Question: I'm using Laravel 4.2.8 and trying to validate the next form:

The first select field is required. And only one is required from the next three fields.
Phone with formatting is the last. And another two are for digits (some IDs).
I validate in controller, the code is next:
'''
public function getApplication()
{
$input = Input::except('_token');
Debugbar::info($input);
$input['phone'] = preg_replace('/[^0-9]/', '', $input['phone']); // remove format from phone
$input = array_map('intval', $input); // convert all numeric data to int
Debugbar::info($input);
$rules = [ // Validation rules
['operation-location' => 'required|numeric'],
['app-id' => 'numeric|min:1|required_without_all:card-id,phone'],
['card-id' => 'numeric|digits:16|required_without_all:app-id,phone'],
['phone' => 'numeric|digits:12|required_without_all:app-id,card-id']
];
$validator = Validator::make($input, $rules);
if ($validator->passes()) {
Debugbar::info('Validation OK');
return Redirect::route('appl.journal', ['by' => 'application']);
}
else { // Validation FAIL
Debugbar::info('Validation error');
// Redirect to form with error
return Redirect::route('appl.journal', ['by' => 'application'])
->withErrors($validator)
->withInput();
}
}
'''
As you may see I convert numeric IDs to integers myself and leave only number for phone number.
The problem is when I submit form as it is, it passes validation, despite one field is required and starter phone format is too short.
I've tried changing required_without_all to just required on all fields (!), but it still passes fine with blank empty form submitted.
And I expect at least one field to be properly filled.
Debug of my inputs.
Initial:
'''
array(4) [
'operation-location' => string (1) "0"
'app-id' => string (0) ""
'card-id' => string (0) ""
'phone' => string (6) "+3 8(0"
]
'''
After conversion to int:
'''
array(4) [
'operation-location' => integer 0
'app-id' => integer 0
'card-id' => integer 0
'phone' => integer 380
]
'''
Posted similar smaller problem to <URL>.
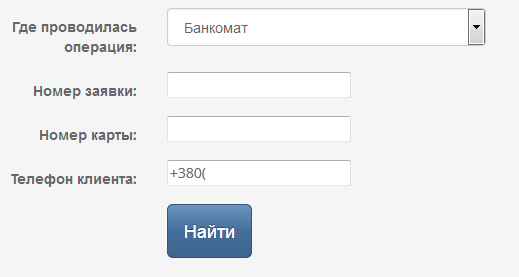
Answer: I know this sounds weird but I think this is just an issue with your rules array.
You current rules array is an array of arrays. The Validator looks for an array with keys and values. I believe your current rules are being parsed as keys, but with no value. And then the Validator was basically seeing no rules, and it automatically passed. Try this.
'''
$rules = [
'operation-location' => 'required|numeric',
'app-id' => 'numeric|min:1|required_without_all:card-id,phone',
'card-id' => 'numeric|digits:16|required_without_all:app-id,phone',
'phone' => 'numeric|digits:12|required_without_all:app-id,card-id'
];
'''